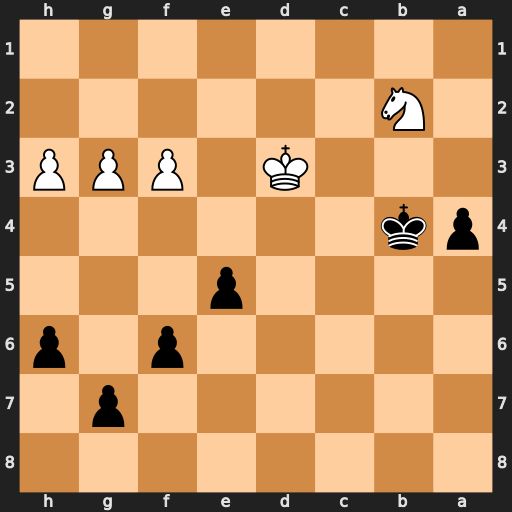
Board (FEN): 8/6p1/5p1p/4p3/pk6/3K1PPP/1N6/8
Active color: b
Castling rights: -
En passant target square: -
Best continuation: a3 Nc4 a2